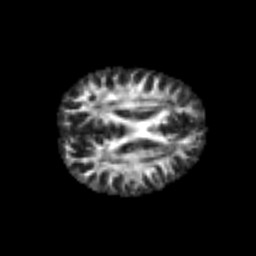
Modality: FA
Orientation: axial
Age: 25
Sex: male
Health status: healthy